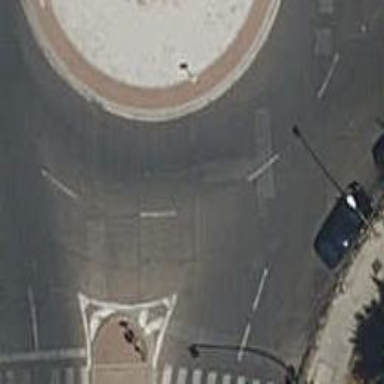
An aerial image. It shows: Roundabout on residential road with asphalt surface.